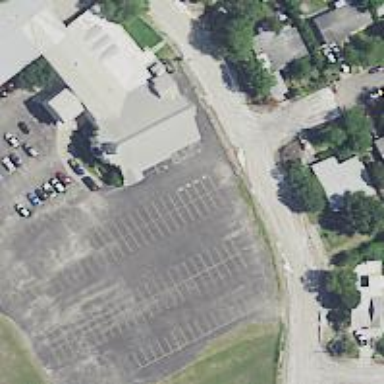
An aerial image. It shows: Parking space.